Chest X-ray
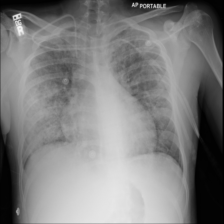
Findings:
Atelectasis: negative
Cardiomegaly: negative
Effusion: negative
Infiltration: negative
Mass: negative
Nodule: negative
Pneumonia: negative
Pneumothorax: negative
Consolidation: negative
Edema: negative
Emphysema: negative
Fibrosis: negative
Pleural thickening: negative
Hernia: negative